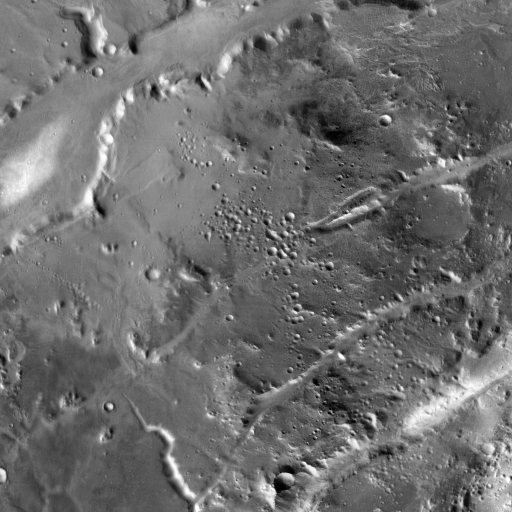
Crater classes present: Background, Other, Buried, Secondary